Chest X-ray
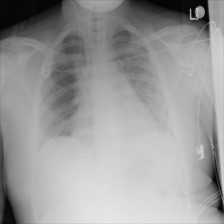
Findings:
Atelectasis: negative
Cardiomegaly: negative
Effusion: negative
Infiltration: negative
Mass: negative
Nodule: negative
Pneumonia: negative
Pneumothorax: negative
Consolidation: negative
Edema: negative
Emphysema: negative
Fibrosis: negative
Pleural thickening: negative
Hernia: negative